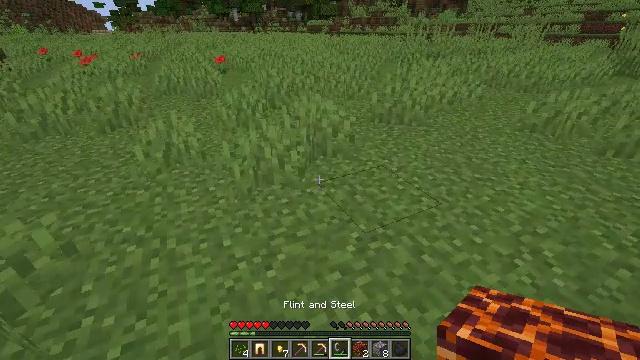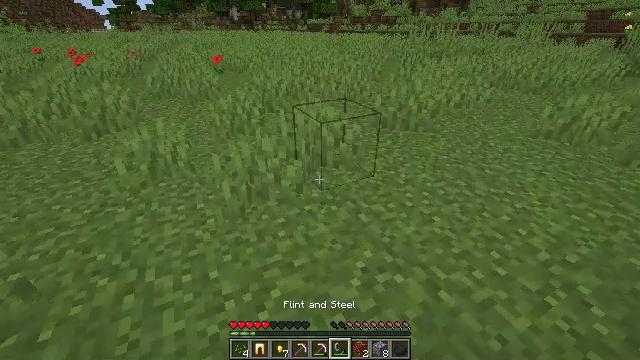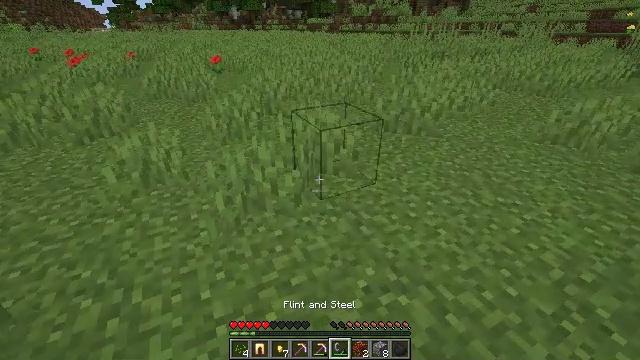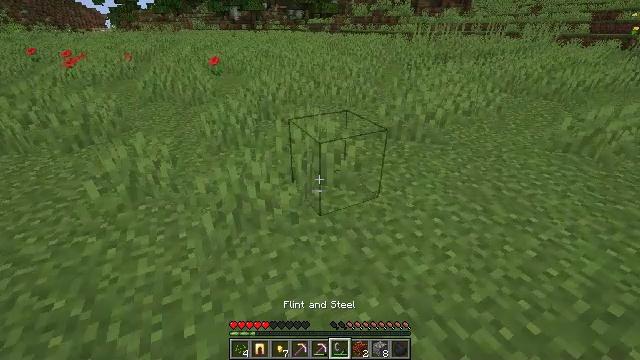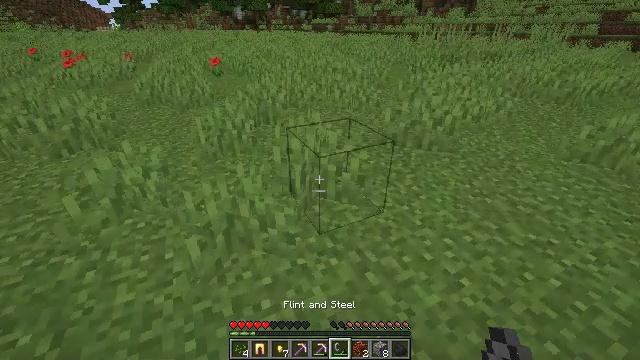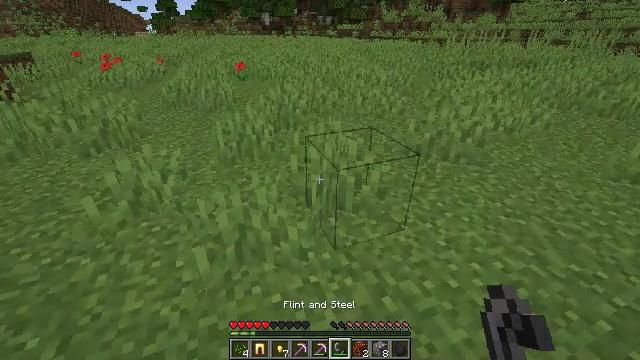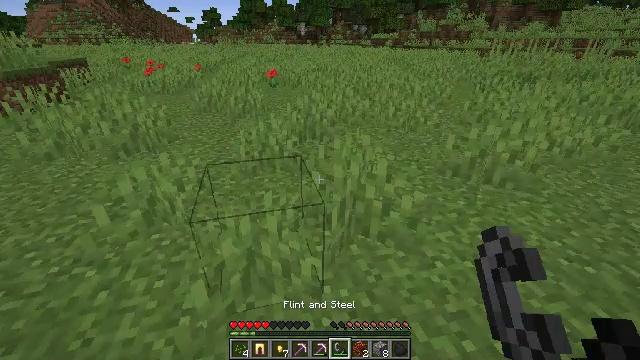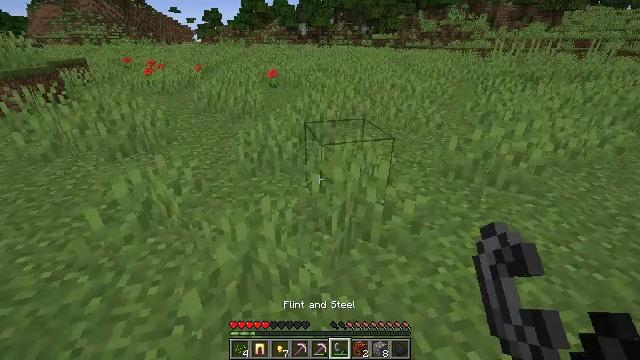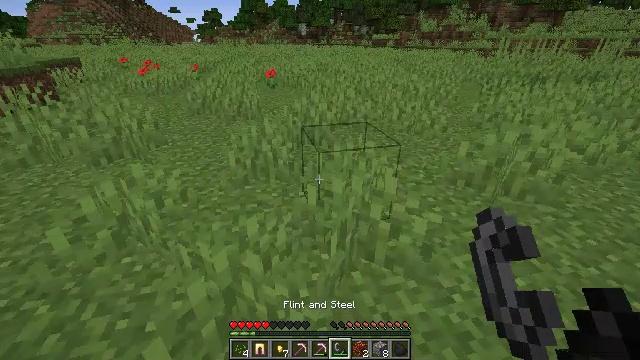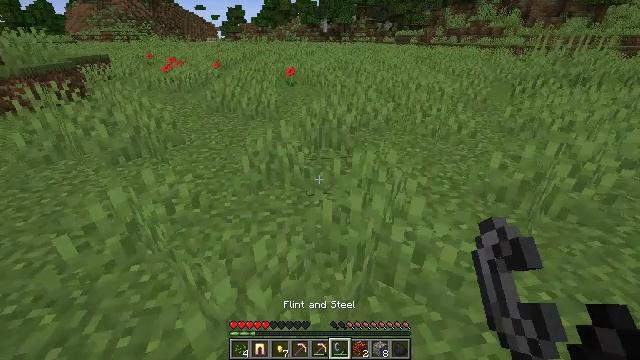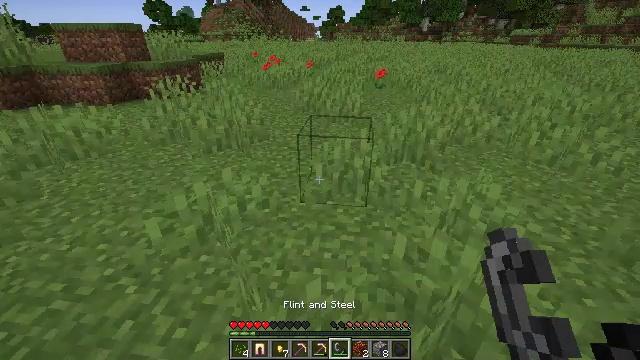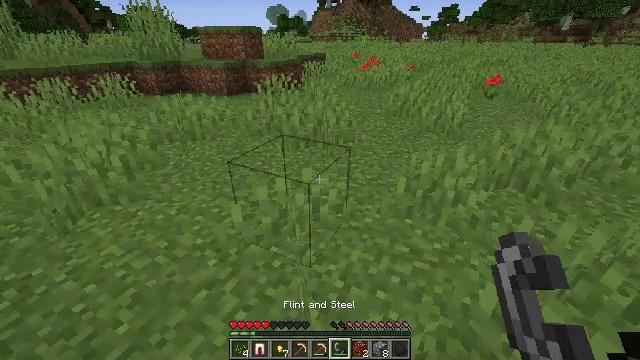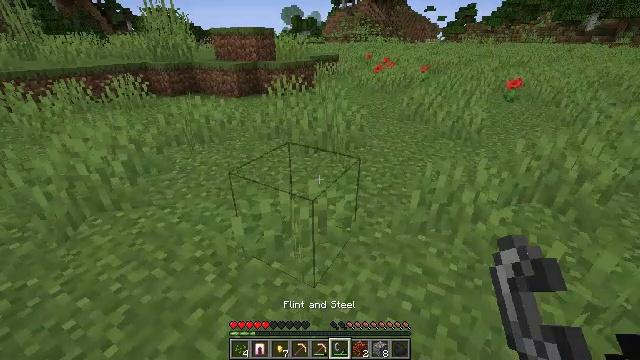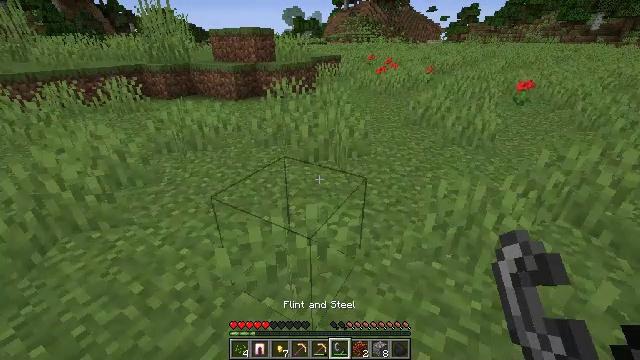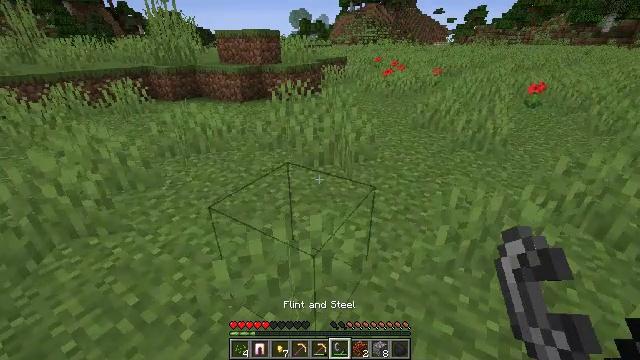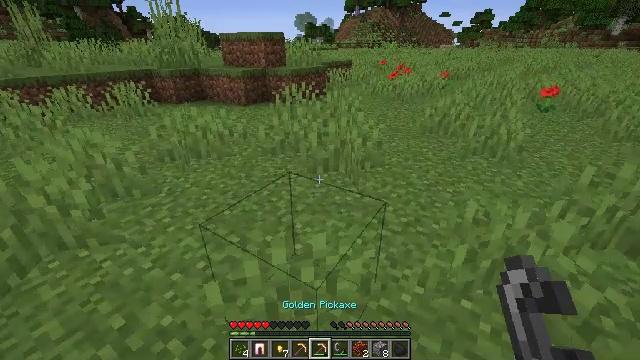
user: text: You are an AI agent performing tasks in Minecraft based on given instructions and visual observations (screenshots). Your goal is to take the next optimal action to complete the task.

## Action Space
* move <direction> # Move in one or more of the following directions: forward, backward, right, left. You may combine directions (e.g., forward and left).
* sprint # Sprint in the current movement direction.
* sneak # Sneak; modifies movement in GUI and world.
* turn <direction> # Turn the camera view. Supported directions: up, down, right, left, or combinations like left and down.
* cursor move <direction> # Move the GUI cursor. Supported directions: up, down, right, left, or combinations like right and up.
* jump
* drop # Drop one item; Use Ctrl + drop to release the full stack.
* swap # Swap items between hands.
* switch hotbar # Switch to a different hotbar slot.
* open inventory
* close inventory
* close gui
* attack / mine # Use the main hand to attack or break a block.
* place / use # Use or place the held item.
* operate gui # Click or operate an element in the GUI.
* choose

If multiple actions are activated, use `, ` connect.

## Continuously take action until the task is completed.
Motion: motion action
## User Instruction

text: Gather tall grass by hitting it.
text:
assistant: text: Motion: move forward
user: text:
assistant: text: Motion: move forward
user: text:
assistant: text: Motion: move forward
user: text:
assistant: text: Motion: move forward
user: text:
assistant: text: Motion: move forward, turn left
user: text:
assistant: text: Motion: move forward, turn left and up
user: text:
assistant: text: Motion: move forward
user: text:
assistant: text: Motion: move forward
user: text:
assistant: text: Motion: move forward, turn left
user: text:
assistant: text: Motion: move forward, turn left
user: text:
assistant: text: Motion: move forward, turn left
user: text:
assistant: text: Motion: move forward, turn left
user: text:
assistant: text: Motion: move forward
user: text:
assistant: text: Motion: move forward, turn left
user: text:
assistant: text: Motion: move forward, turn left
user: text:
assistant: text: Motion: move forward, turn left
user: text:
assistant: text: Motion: move forward
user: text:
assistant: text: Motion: move forward
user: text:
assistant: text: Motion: move forward, turn left
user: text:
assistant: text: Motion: move forward, turn left
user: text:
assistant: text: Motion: move forward, turn left
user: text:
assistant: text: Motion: move forward, turn left
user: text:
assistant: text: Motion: move forward
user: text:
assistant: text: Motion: move forward
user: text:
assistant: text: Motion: move forward
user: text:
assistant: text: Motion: move forward
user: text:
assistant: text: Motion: move forward
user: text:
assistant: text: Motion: move forward
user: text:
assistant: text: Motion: move forward
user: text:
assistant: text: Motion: move forward